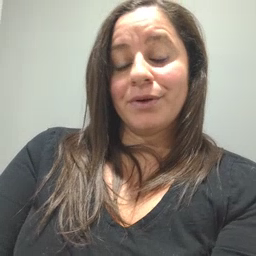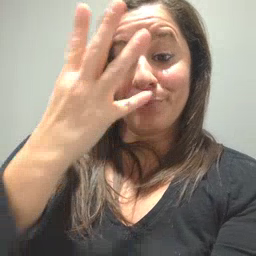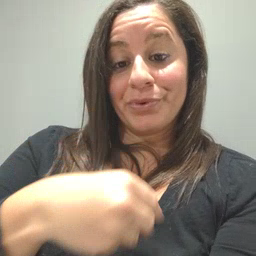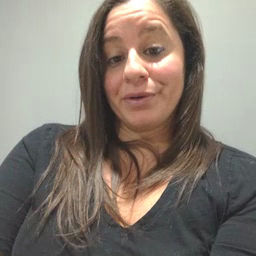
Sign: pretty